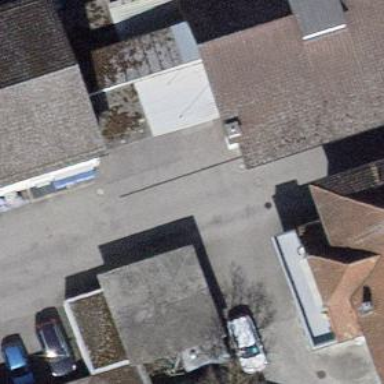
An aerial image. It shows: Building that serves as garden center.